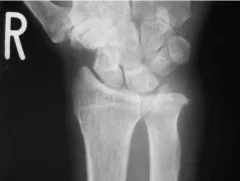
Lateral. Radiogram of the right wrist shows the soft tissue mass on the palmar side without calcification.
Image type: radiology (x_ray)